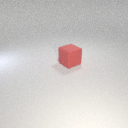
large red rubber cube